Question: I use LocalDB (.MDF) for, VS 2022 community on PC1. I connected C# WinForms App to localdb .MDF file with OpenFileDialog and everything works on PC1, but I would like to run that WinForms App with same MDF file on PC2 without VS 2022. I transfered bin\Debug Folder to PC2.
PC2 error message:

Here is DB Connection Link (textBox1.Text is MDF file path): 'conn.ConnectionString = @"Data Source=(localdb)\MSSQLLocalDB; AttachDbFilename="+ textBox1.Text +"; Integrated Security=True;";'
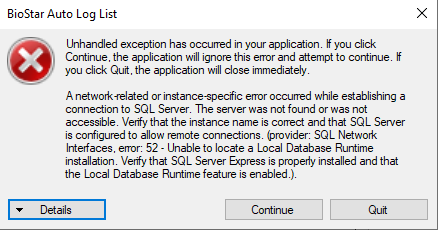
Answer: Fixed. LocalDB wasn't installed.